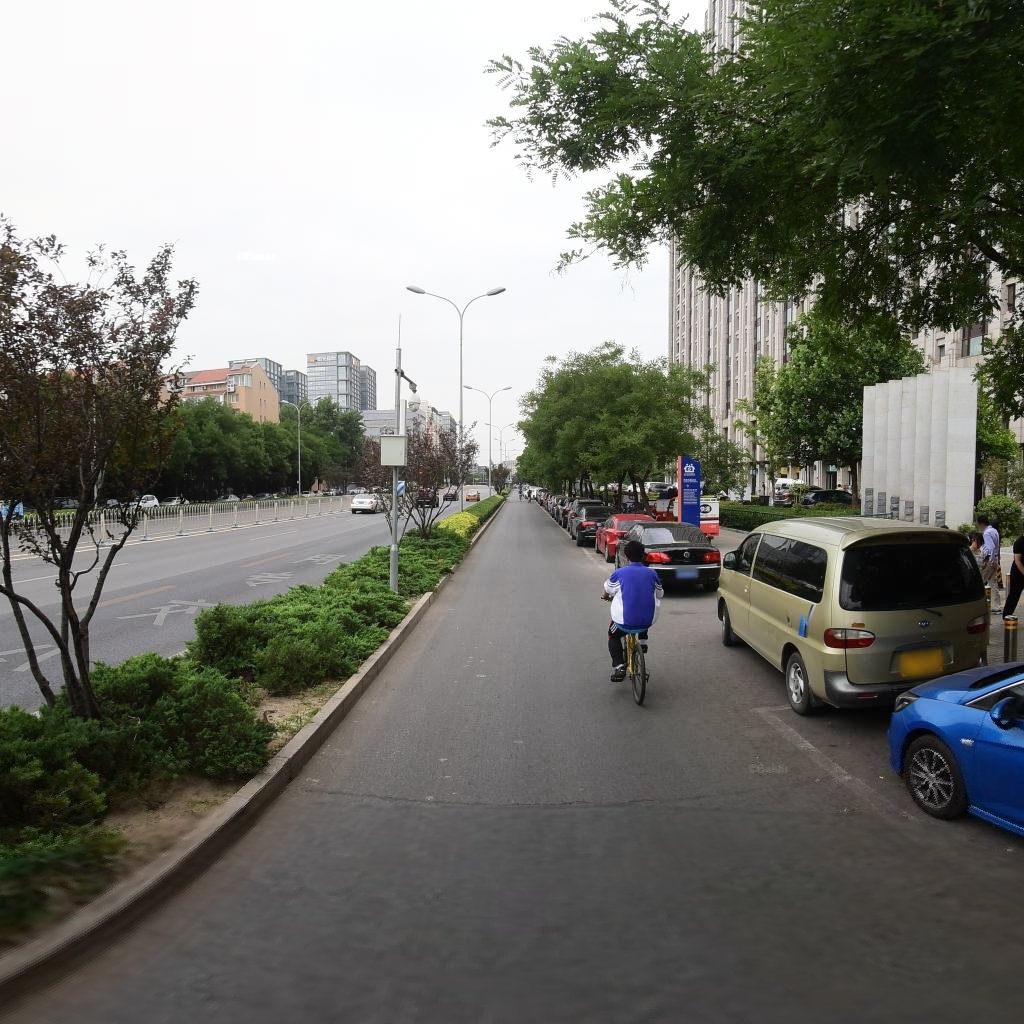
Region: Haidian
Road damage annotations: transverse crack